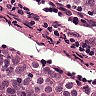
Metastatic tissue present: yes